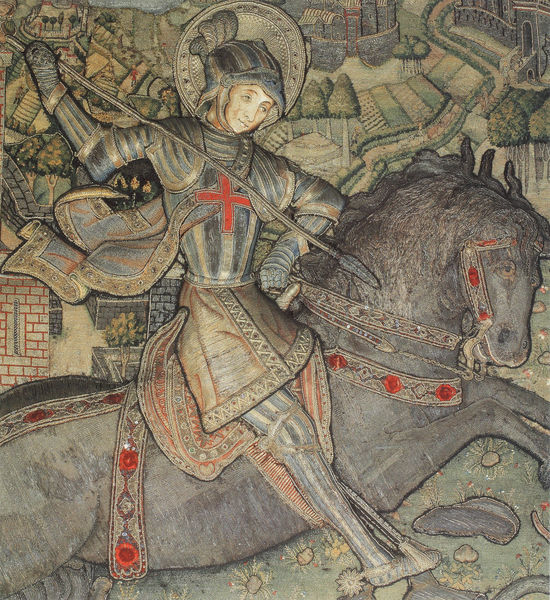
Titel: Wandteppich mit Darstellung des Hl. Georg
Künstler: Antoni Sadurni
Institution: Barcelona, Palau de la Generalitat, Capella de Sant Jordi (Kapelle des Hl. Georg)
Schlagwörter: mann, umhang, bäume, grün, landschaft, stadt, grau, hintergrund, schwarz, rot, wolke, beige, ornament, federn, silber, felder, sonne, gold, mantel, stickerei, wald, pferd, garten, mähne, ritt, sattel, steigbügel, zaumzeug, zügel, lächeln, ziegel, lanze, gobelin, wandteppich, burg, kreuz, helm, ritter, rüstung, heiligenschein, mauern, nüstern, heiliger, sporen, heilig, saphir, georg, martin, kreuzritter, goblin, st. georg